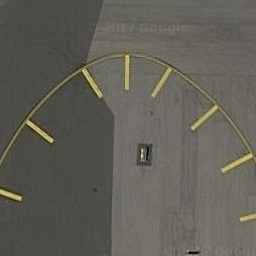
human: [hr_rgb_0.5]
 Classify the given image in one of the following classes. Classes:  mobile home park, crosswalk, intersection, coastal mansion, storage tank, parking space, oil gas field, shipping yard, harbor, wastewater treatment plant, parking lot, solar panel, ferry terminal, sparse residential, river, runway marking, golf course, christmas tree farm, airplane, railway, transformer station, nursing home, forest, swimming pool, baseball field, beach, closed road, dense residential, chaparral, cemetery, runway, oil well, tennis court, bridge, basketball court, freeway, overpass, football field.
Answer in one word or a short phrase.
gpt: runway marking